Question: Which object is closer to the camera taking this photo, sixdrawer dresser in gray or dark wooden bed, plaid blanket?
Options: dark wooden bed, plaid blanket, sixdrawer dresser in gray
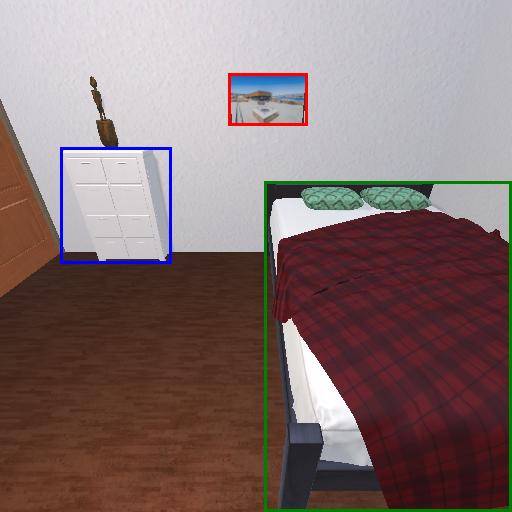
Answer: dark wooden bed, plaid blanket